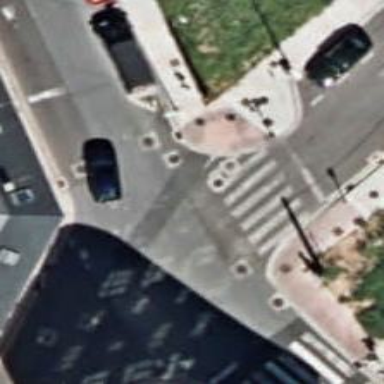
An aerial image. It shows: Road crossing with traffic signals.